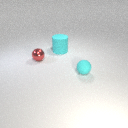
large cyan rubber cylinder to the left of small cyan rubber sphere